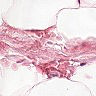
Metastatic tissue present: no